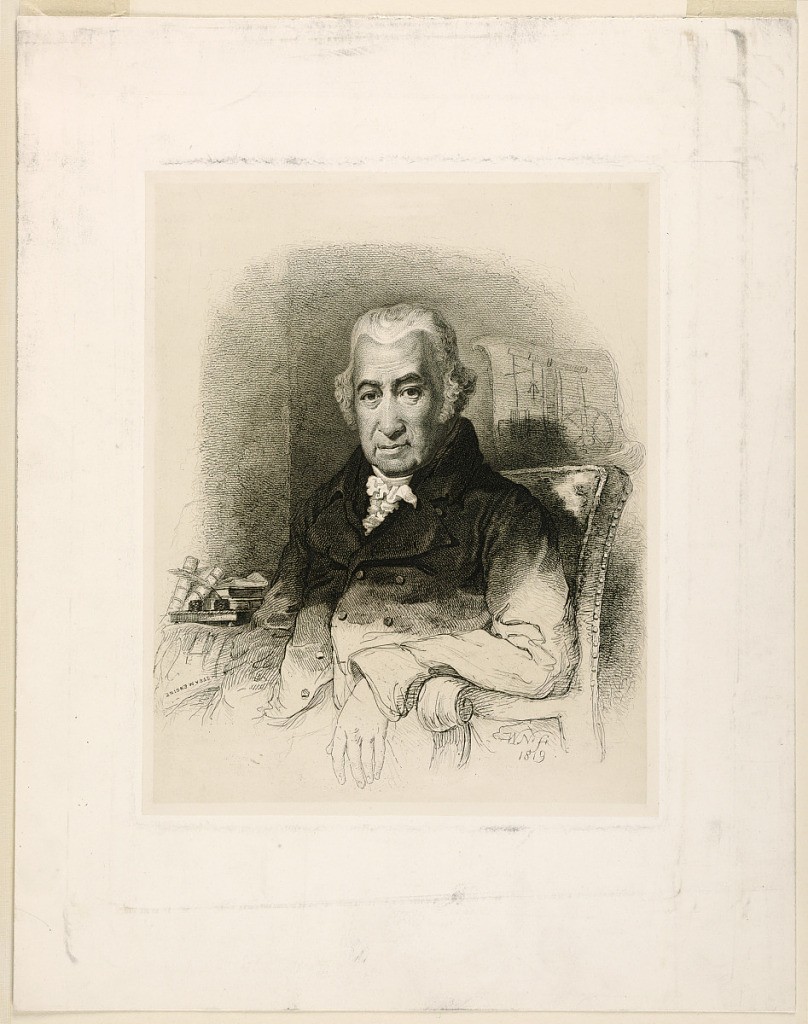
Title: Portrait of James Watt
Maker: William Nicholson, British, 1781 - 1844
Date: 1819
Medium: Etching on paper
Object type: Print
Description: Half-length portrait of the Scottish inventor James Watt (1736-1819), shown seated at his desk, facing one quarter to the left, his gaze directed frontally. His left forearm rests on the arm of the chair. Books, pen, and drawings shown behind him.